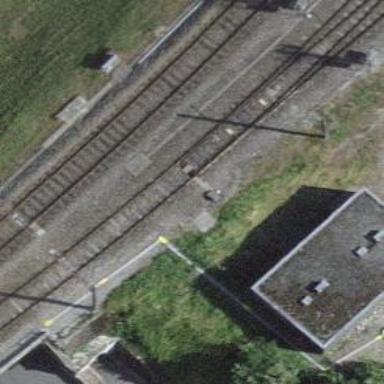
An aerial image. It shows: Railway switch.